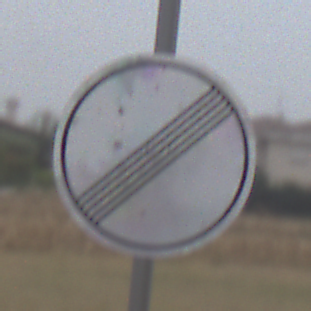
Verkehrszeichen: EndeSaemtlicherBegrenzungen
Umgebung: Outdoor, Suburban
Tageszeit: Midday
Wetter: Overcast
Licht: Natural
Jahreszeit: NotSpecified
Kontrast: LowContrast